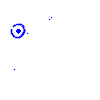
Particle: pion